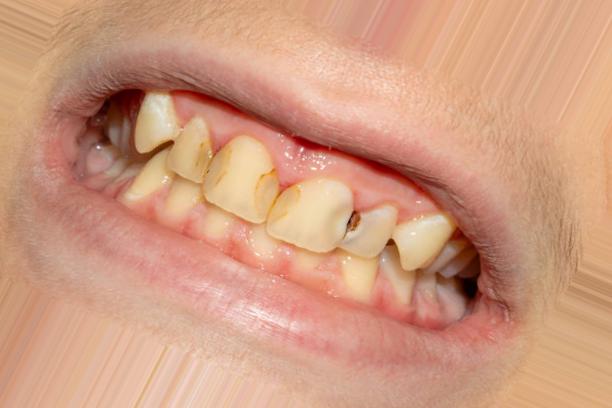
Condition: Caries